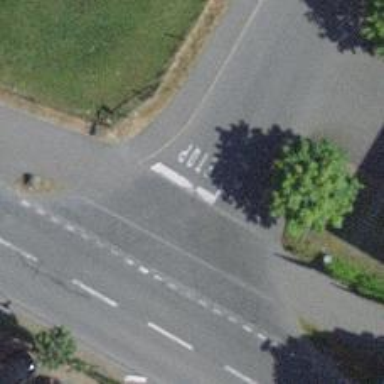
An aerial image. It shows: Stop road.